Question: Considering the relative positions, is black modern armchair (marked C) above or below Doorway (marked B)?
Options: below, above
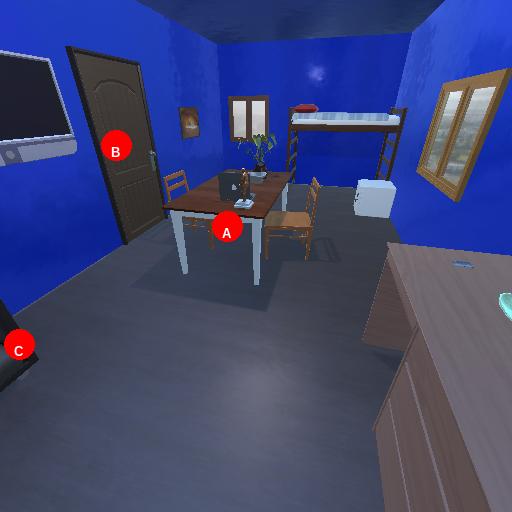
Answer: below